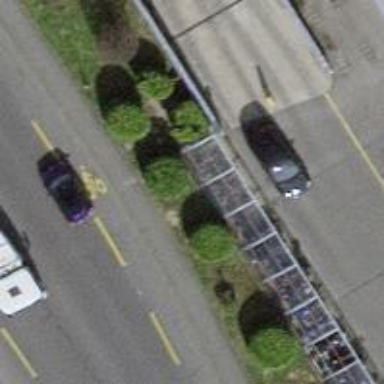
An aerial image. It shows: Bicycle parking area.